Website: macys
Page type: gifting
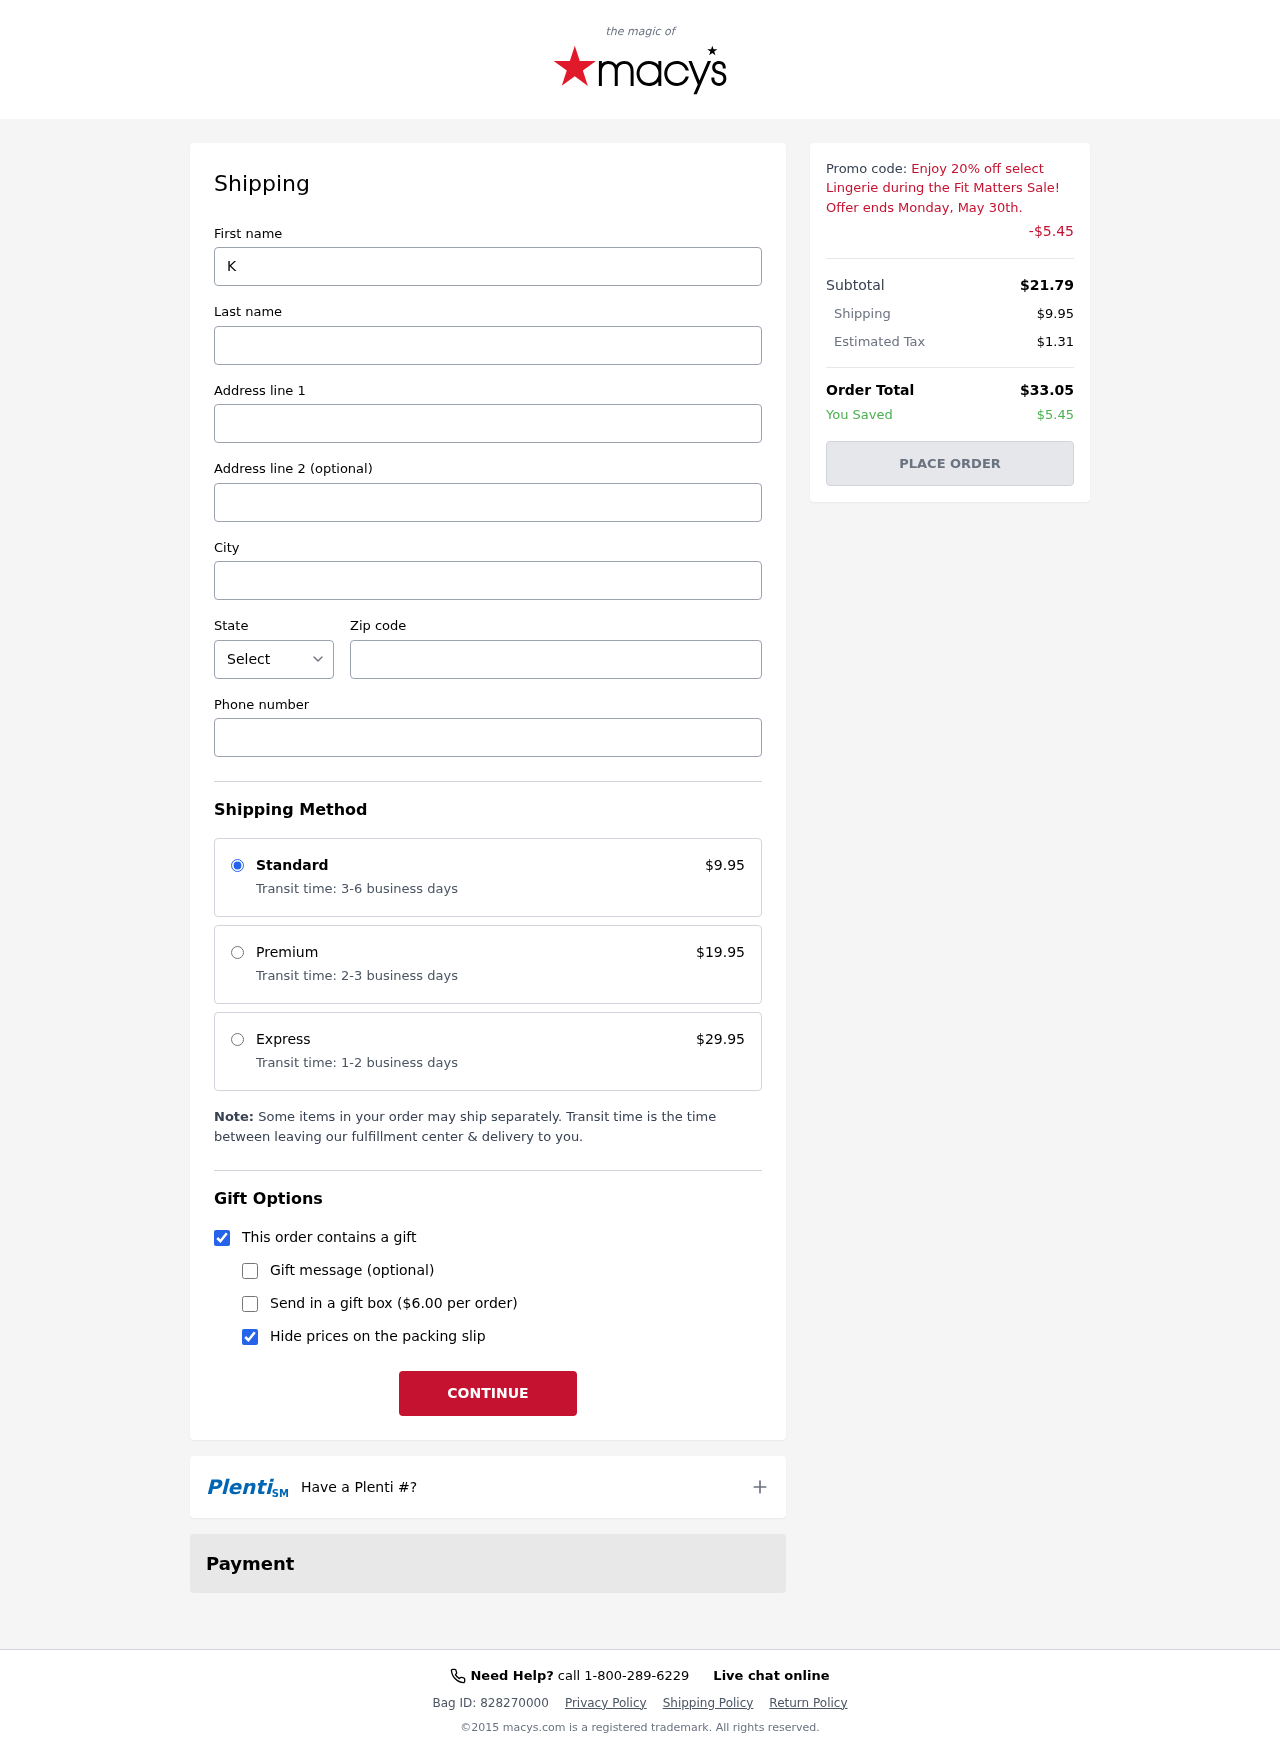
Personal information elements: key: PII_CITY
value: Schmidthaven
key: PII_FIRSTNAME
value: Kevin
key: PII_LASTNAME
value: Phillips
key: PII_PHONE
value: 8136583119
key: PII_POSTCODE
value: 42351
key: PII_STATE_ABBR
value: NM
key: PII_STREET
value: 533 Jeffery Crossing Suite 069
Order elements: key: ORDER_SHIPPING_COST
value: $9.95
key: ORDER_DISCOUNT
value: -$5.45
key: ORDER_SUBTOTAL
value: $21.79
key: ORDER_TAX
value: $1.31
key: ORDER_TOTAL
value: $33.05
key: ORDER_SAVINGS
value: $5.45